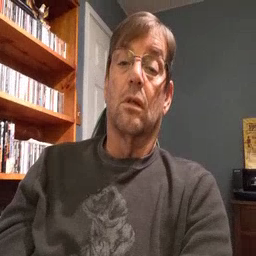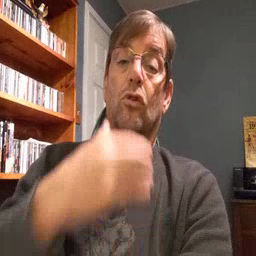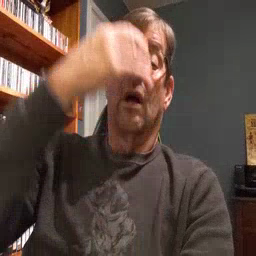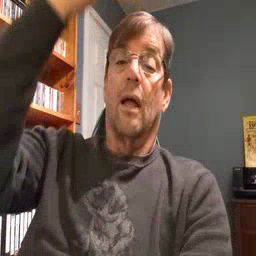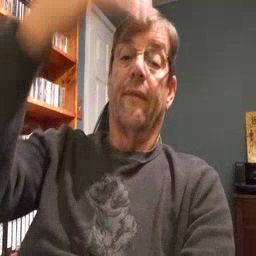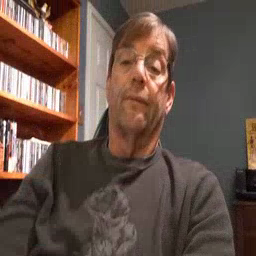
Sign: giraffe